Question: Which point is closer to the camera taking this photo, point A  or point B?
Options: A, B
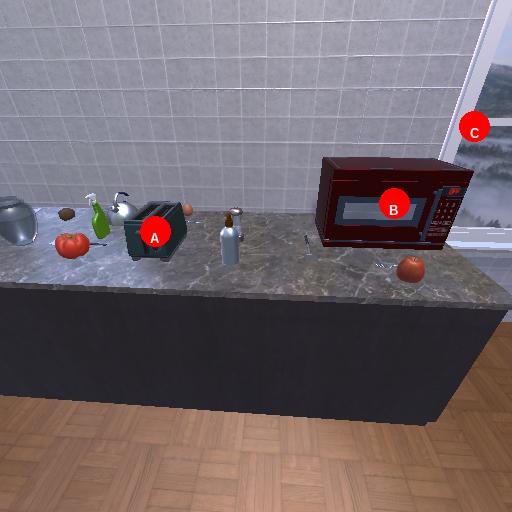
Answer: A